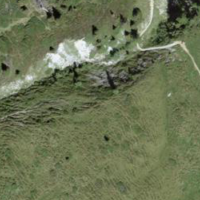
EUNIS habitat code: 23
Species observed at this site:
Arnica montana